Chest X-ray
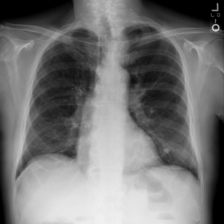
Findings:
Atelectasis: negative
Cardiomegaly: negative
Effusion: negative
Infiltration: negative
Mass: negative
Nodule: positive
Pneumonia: negative
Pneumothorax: negative
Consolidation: negative
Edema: negative
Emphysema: negative
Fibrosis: negative
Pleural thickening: negative
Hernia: negative